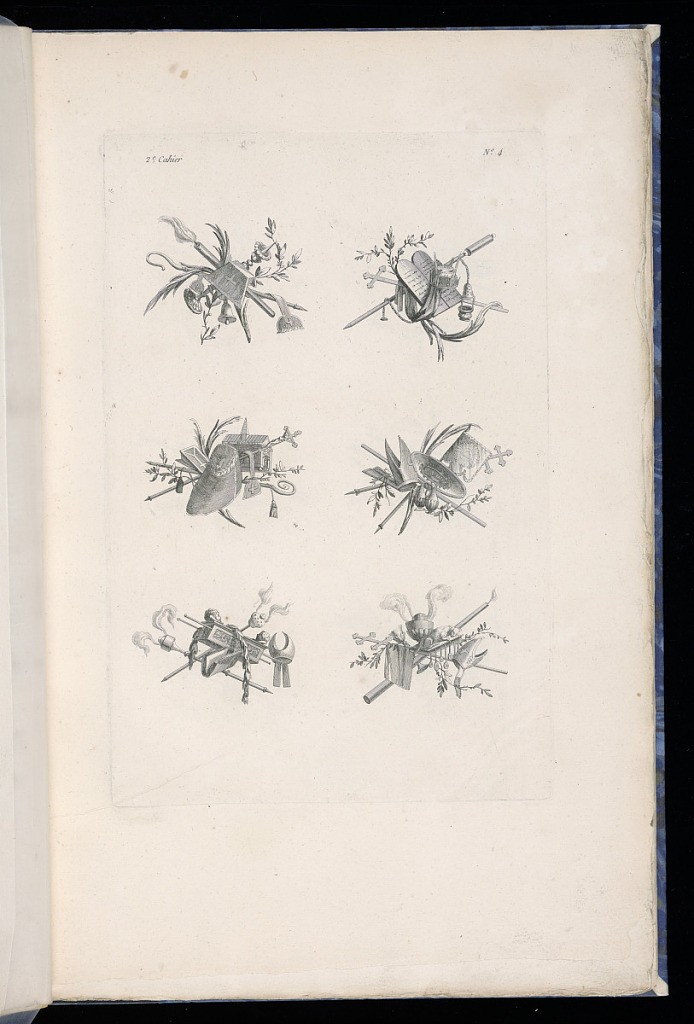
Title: Trophy Designs
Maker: Pierre Ranson, French, 1736–1786
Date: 1772–77
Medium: Etching on paper
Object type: Print
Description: Six designs for liturgical themed trophies incorporating leaves, crosses, censors, vestments, crook, bells, candlestick, tablets, crucifix, jugs, bishops crook and hat, thurible, incense burners, banners, books, and a model church. The plate is numbered.